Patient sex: F
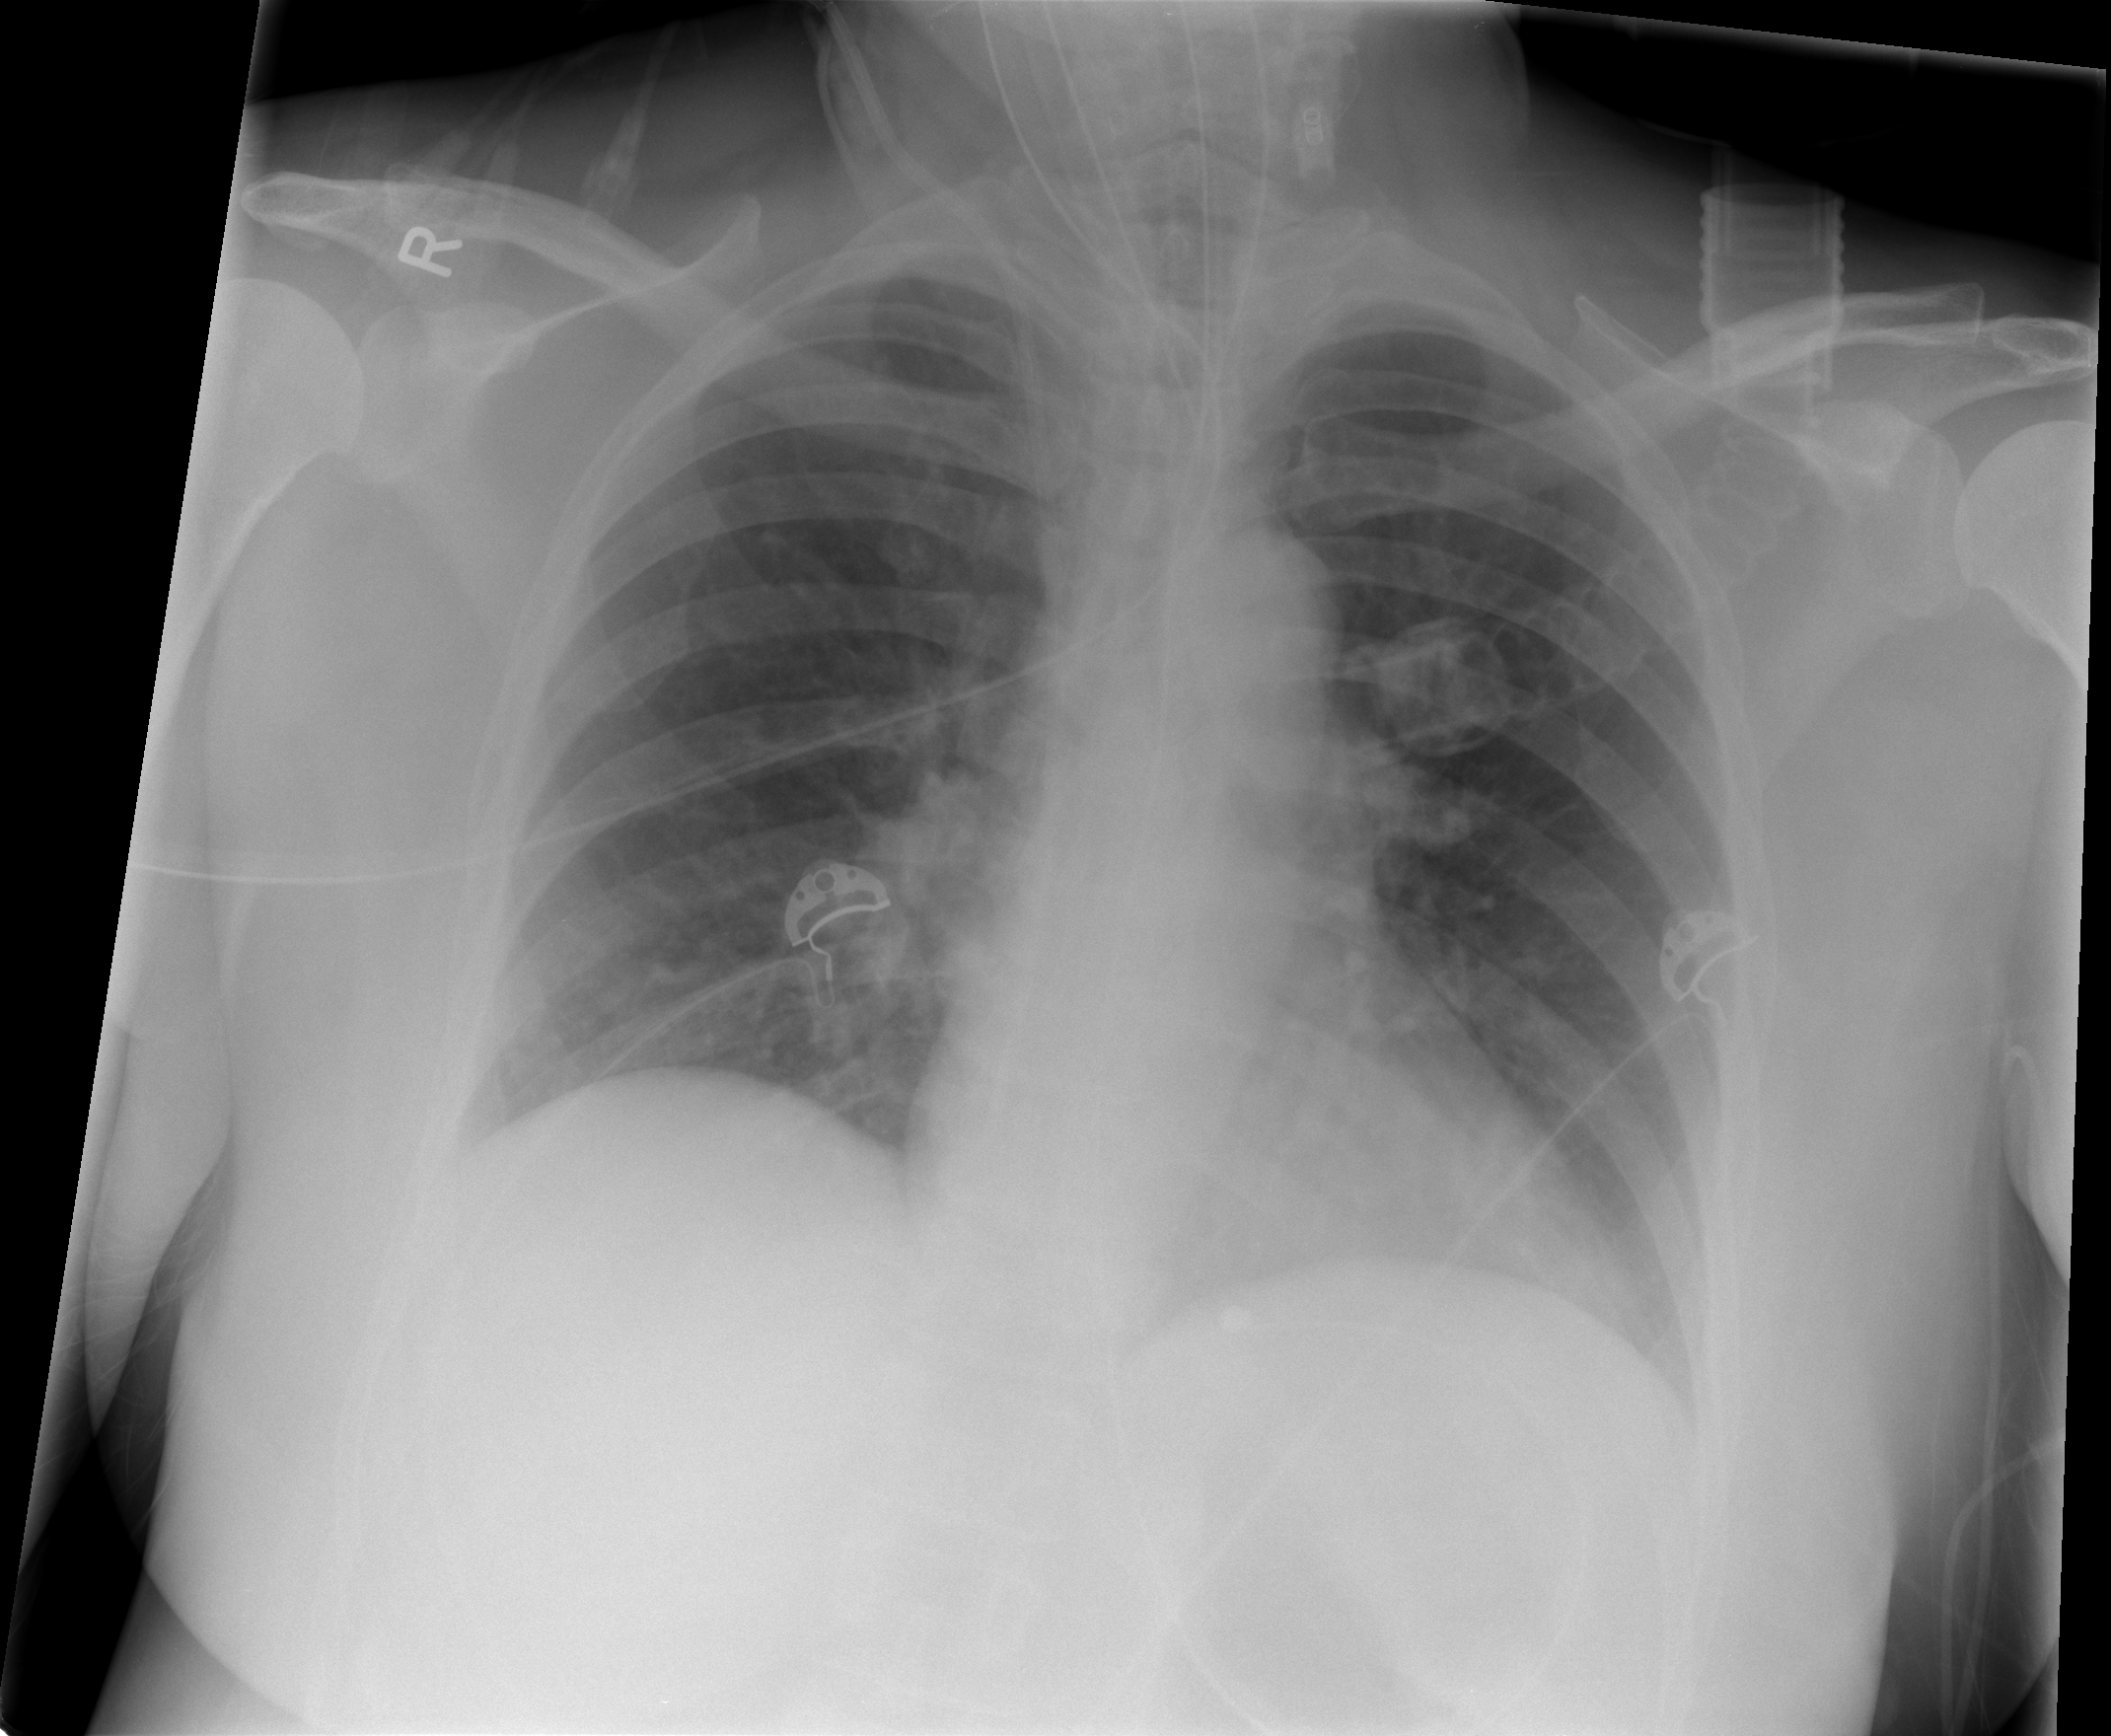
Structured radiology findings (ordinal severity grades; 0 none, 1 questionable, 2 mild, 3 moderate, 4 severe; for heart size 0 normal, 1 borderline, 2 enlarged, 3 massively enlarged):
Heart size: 1
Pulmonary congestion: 1
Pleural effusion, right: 0
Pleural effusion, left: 0
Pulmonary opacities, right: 0
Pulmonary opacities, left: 0
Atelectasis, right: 0
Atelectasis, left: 0